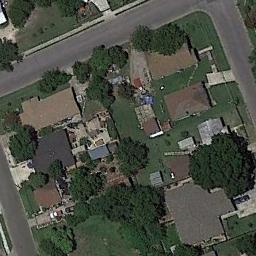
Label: medium_residential